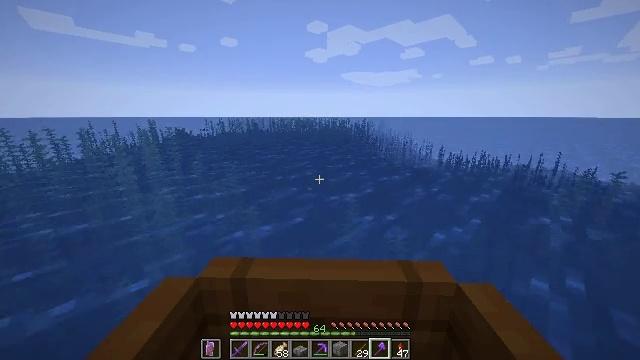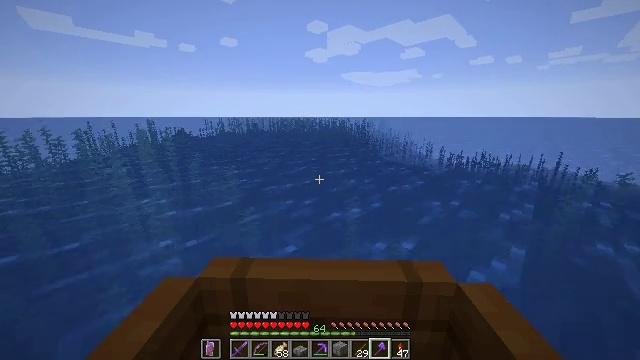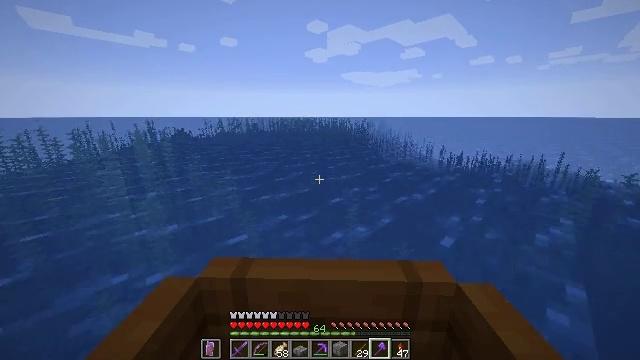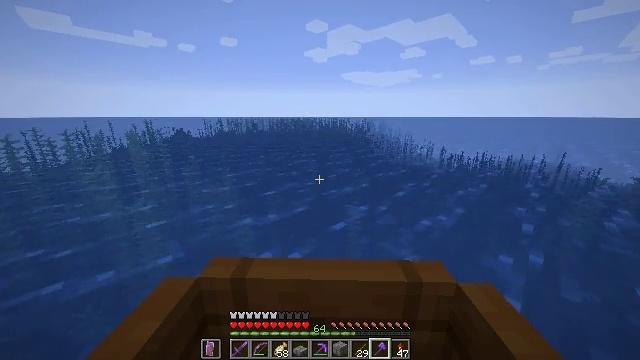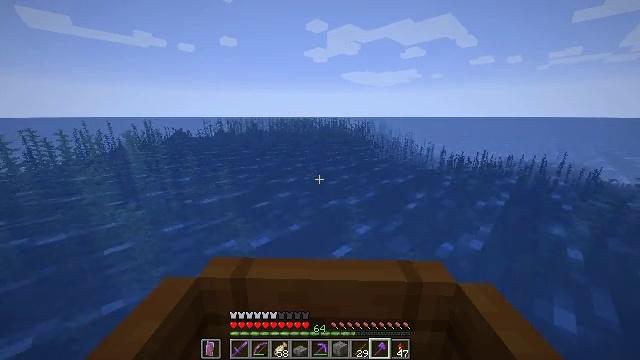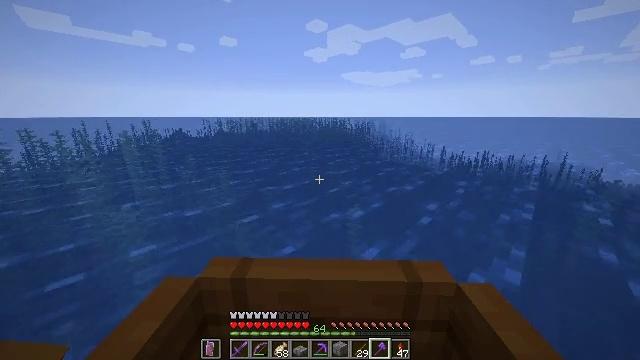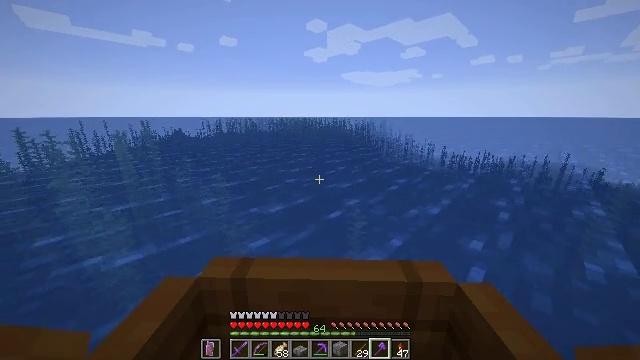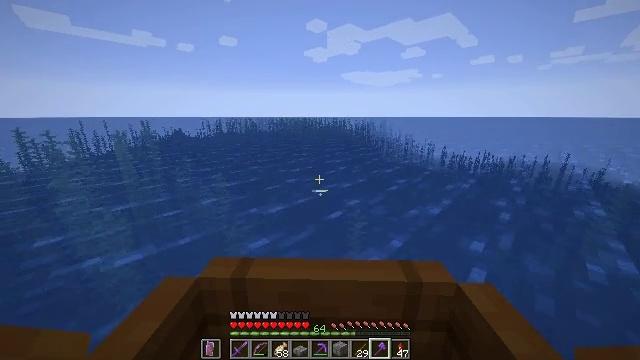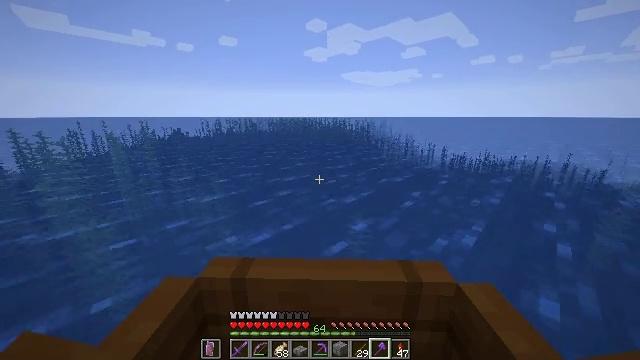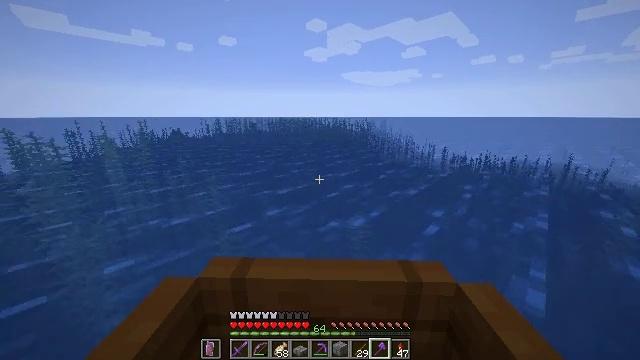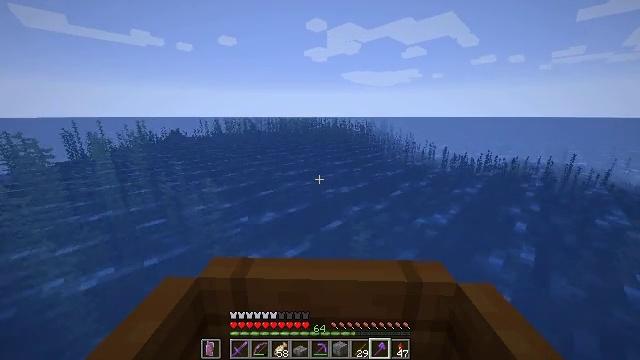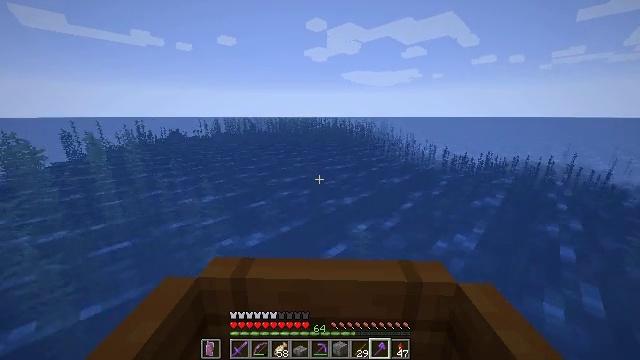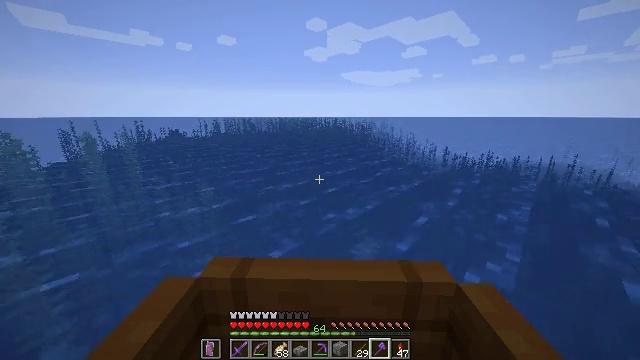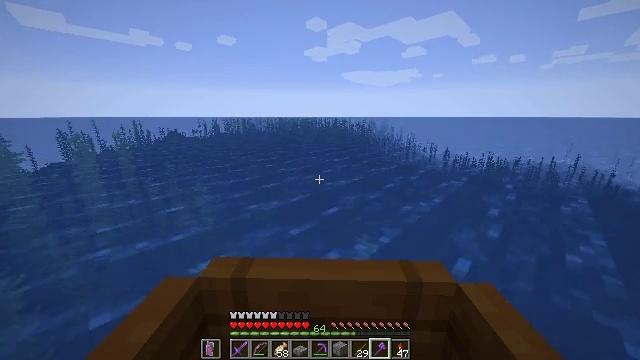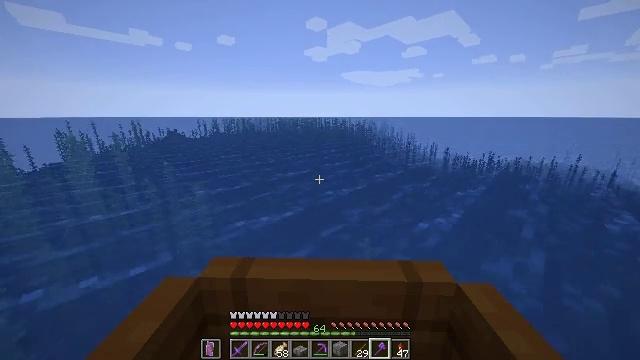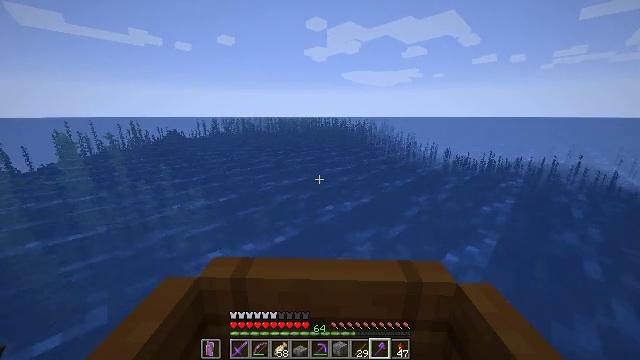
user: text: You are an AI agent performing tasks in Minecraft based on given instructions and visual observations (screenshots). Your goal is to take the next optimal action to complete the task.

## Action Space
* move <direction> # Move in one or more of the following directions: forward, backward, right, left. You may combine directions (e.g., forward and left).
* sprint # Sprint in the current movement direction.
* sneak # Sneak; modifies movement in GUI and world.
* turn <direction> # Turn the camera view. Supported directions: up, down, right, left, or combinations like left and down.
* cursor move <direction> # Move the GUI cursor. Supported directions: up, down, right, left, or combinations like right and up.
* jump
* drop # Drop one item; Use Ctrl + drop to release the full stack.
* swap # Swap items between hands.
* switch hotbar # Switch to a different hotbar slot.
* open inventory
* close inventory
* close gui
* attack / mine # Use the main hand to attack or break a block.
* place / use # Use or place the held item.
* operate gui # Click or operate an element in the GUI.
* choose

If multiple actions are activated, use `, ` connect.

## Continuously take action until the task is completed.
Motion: motion action
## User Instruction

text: Left click on the blast furnace to break it.
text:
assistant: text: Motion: move forward, sprint
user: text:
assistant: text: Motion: move forward, sprint
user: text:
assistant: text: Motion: move forward, sprint
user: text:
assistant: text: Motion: move forward, sprint
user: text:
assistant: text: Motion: move forward, sprint
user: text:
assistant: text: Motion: move forward, sprint
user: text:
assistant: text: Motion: move forward, sprint
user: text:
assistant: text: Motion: move forward, sprint
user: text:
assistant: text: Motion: move forward, sprint
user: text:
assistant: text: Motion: move forward, sprint
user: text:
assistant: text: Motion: move forward, sprint
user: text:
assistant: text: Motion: move forward, sprint
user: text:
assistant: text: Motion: move forward, sprint
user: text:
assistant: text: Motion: move forward, sprint
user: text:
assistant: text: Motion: move forward, sprint
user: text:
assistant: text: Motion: move forward, sprint
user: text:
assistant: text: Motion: move forward, sprint
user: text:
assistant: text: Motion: move forward, sprint
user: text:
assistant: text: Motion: move forward, sprint
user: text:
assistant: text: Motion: move forward, sprint
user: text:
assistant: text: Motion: move forward, sprint
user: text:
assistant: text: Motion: move forward, sprint
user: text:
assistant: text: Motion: move forward, sprint
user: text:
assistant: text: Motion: move forward, sprint
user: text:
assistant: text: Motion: move forward, sprint
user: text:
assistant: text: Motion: move forward, sprint
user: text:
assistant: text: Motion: move forward, sprint
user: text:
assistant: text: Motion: move forward, sprint
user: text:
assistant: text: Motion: move forward, sprint
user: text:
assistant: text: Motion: move forward, sprint